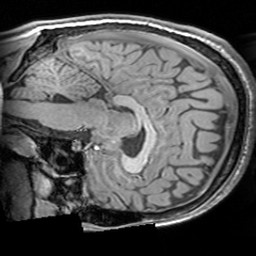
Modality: T1w
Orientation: sagittal
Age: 20
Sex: male
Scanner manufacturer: siemens
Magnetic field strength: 3 T
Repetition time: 1.63 s
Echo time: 0.00311 s